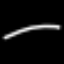
Label: line